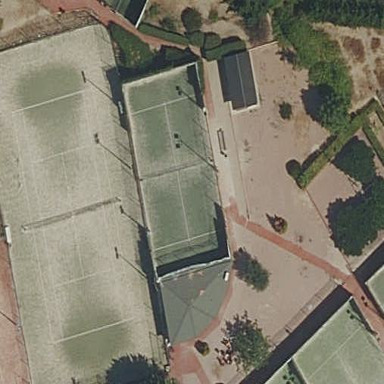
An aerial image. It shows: Tennis court in leisure pitch.